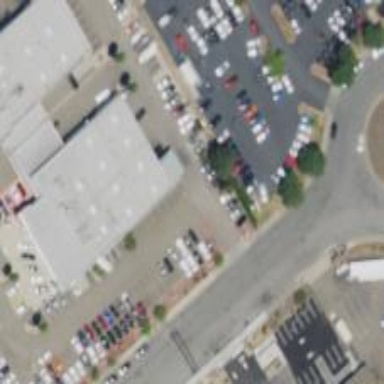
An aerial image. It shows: Retail building.